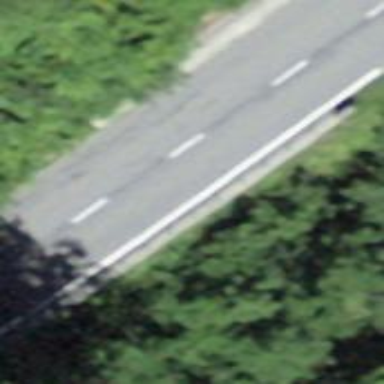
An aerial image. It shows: Asphalt road classified as primary highway.